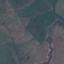
Land use / land cover: HerbaceousVegetation